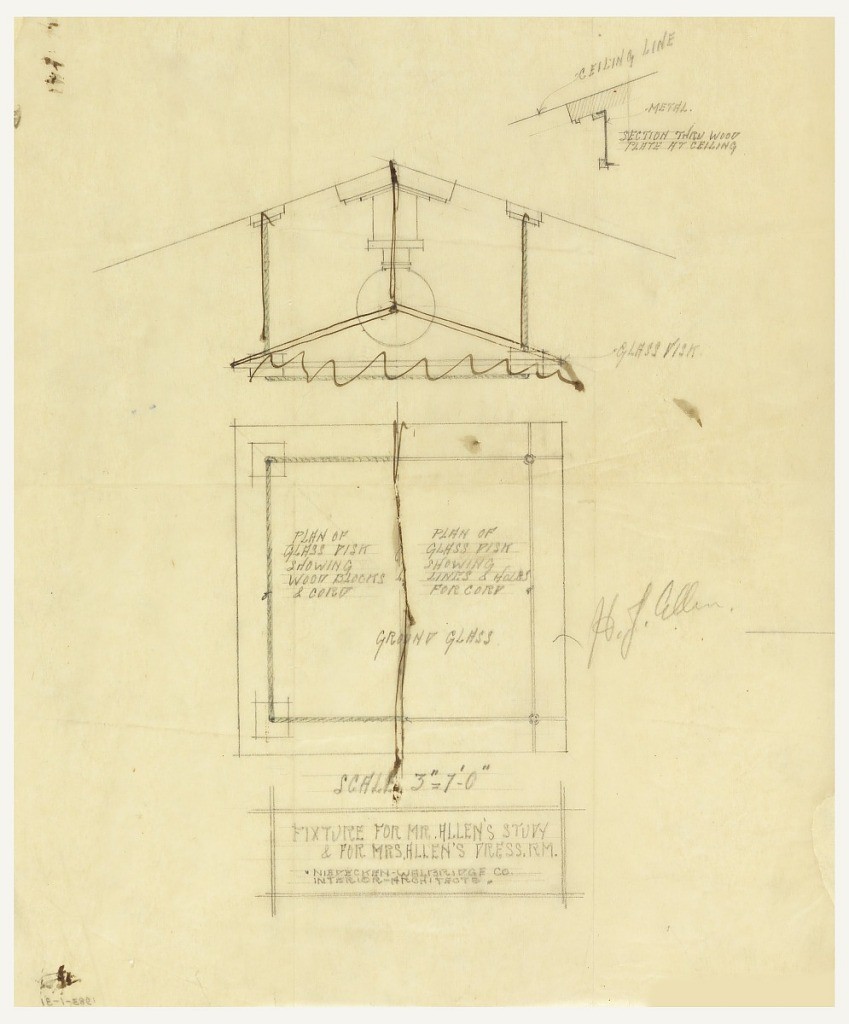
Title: Light Fixture and Plan of Glass Disc for Mr. Allen's Study and Mrs. Allen's Dressing Room, Henry J. Allen Residence, Wichita, Kansas
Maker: Frank Lloyd Wright, American, 1867–1959
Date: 1917
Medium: Graphite, pen and brown ink, color pencil on tracing paper
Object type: Drawing
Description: Design for light fixture with two different views.